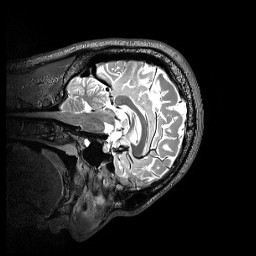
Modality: T2w
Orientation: sagittal
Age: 22
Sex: male
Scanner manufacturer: siemens
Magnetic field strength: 3 T
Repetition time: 3.2 s
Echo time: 0.565 s